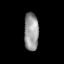
Tissue: lung
Cell type: Epithelial cells
Senescence score: 0.243
Nuclear area (px): 538
Mean DAPI intensity: 152.522